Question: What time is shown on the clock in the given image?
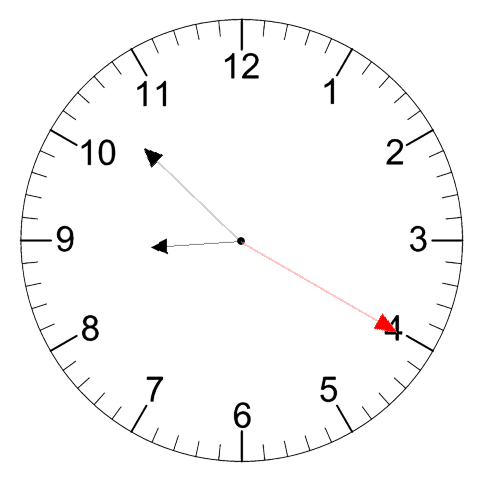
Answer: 08:52:20